Question: I have example data set below since I couldn't put all data set here:
'''
structure(list(start_date = structure(c(<PHONE>, <PHONE>,
<PHONE>, <PHONE>, <PHONE>, <PHONE>, <PHONE>, <PHONE>,
<PHONE>, <PHONE>), tzone = "UTC", class = c("POSIXct",
"POSIXt")), end_date = structure(c(<PHONE>, <PHONE>, <PHONE>,
<PHONE>, <PHONE>, <PHONE>, <PHONE>, <PHONE>, <PHONE>,
<PHONE>), tzone = "UTC", class = c("POSIXct", "POSIXt")),
yyyy = structure(c(1L, 1L, 1L, 1L, 1L, 1L, 1L, 1L, 1L, 1L
), .Label = c("2017", "2018"), class = "factor"), mmm = c("Feb",
"Feb", "Mar", "Mar", "Mar", "Mar", "Mar", "Mar", "Mar", "Mar"
), dd = c(27, 27, 6, 6, 13, 13, 20, 20, 27, 27), season = c("Spring",
"Spring", "Spring", "Spring", "Spring", "Spring", "Spring",
"Spring", "Spring", "Spring"), parameter = c("Cl", "Na",
"Cl", "Na", "Cl", "Na", "Cl", "Na", "Cl", "Na"), Gruvebadet = c(301.983272818835,
212.350184538299, 568.590207629836, 383.734431751691, <PHONE>37,
678.971053100071, 224.264161262609, 165.<PHONE>, 429.556015888673,
410.<PHONE>), Nordpolhotellet = c(490, 330, 610, 570,
350, 250, 400, 460, 600, 490), Zeppelin = c(294.285714285714,
202.<PHONE>, 311.428571428571, 235.714285714286, 772,
474, 132.857142857143, 145.714285714286, 231.428571428571,
216.428571428571)), row.names = c(NA, -10L), class = c("tbl_df",
"tbl", "data.frame"))
'''
I would like to draw linear regression with and without intercept zero on one scatter plot. I use this code to do that:
'''
my.formula <- y ~ x # linear equation without intercept zero
my.formula2 <- y ~ x - 1 #linear equation with intercept zero
library(ggplot2)
p <- ggplot(data=nacl2, aes(y=Nordpolhotellet, x=Gruvebadet)) +
geom_point() + geom_smooth(method="lm", formula=my.formula, se=F, col="red") +
geom_point() + geom_smooth(method="lm", formula=my.formula2, se=F, col="blue") +
theme_bw()
p2 <- p + facet_wrap(~parameter, ncol=2, scales="free",
labeller=as_labeller(c(Na="Na+", Cl="Cl-", NH4="NH4+",
K="K+", Mg="Mg++", Ca="Ca++", NO3="NO3-",
SO4="SO4--"))) +
theme(strip.background=element_blank(), strip.placement="outside") +
labs(y="Nordpolhotellet, Concentration (ng/m3)", x="Gruvebadet, Concentration (ng/m3)")
'''
Then I want to add regression equation and R2 of each regression in one graph as well. I add this code:
'''
library("ggpmisc")
p3 <- p2 + stat_poly_eq(aes(label=paste(stat(eq.label), stat(rr.label), sep="*", "*")),
formula=my.formula, coef.digits=4, rr.digits=3, parse=TRUE) +
stat_poly_eq(aes(label=paste(stat(eq.label), stat(rr.label), sep="*", "*")),
formula=my.formula2, coef.digits=4, rr.digits=3, parse=TRUE)
p3
'''
However, I got the result where regression equation and R2 overlap with each other like this:

I desire to put equation and R2 in different line for my case. How to do that?
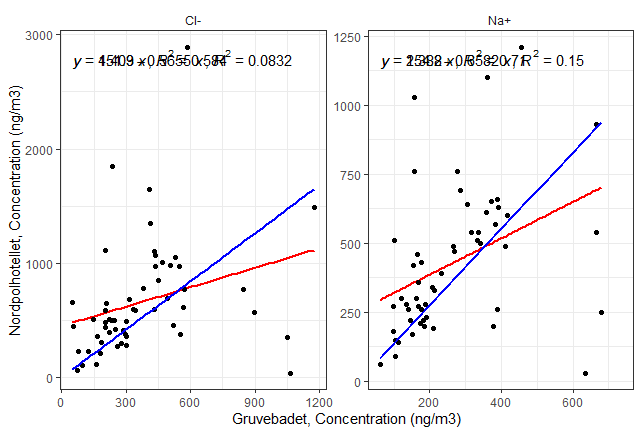
Answer: Luckily, I found the solution. I need to adjust the position of second equation because it should be below first equation. I use label.x.npc and label.y.npc by trial and error to adjust the position. Finally, found the best position I desire. Here is the completed code:
'''
my.formula <- y ~ x # linear equation without intercept zero
my.formula2 <- y ~ x - 1 #linear equation with intercept zero
library(ggplot2)
library(ggpmisc)
#Add two regression line with different formula into scatterplot
p<-ggplot(data=df3,aes(y=Nordpolhotellet,x=Gruvebadet))+geom_point()+
geom_smooth(method="lm",formula=my.formula,se=F,col="red")+
geom_smooth(method="lm",formula=my.formula2,se=F,col="blue")+theme_bw()
#Make different scatter plot based on parameter
p2<-p+facet_wrap(~parameter, ncol=2, scales="free", labeller=as_labeller(c(Na="Na+", Cl="Cl-"))) +
theme(strip.background=element_blank(), strip.placement="outside") +
labs(y="Nordpolhotellet, Concentration (ng/m3)", x="Gruvebadet, Concentration (ng/m3)")
#Add regression equation and R2 for each line into graph
p3<-p2+stat_poly_eq(aes(label = paste(stat(eq.label),stat(rr.label), sep = "*", "*")),
formula=my.formula,coef.digits = 4,rr.digits=3,parse=TRUE,col="red")+
stat_poly_eq(aes(label = paste(stat(eq.label),stat(rr.label), sep = "*", "*")),
formula=my.formula2,coef.digits = 4,rr.digits=3,parse=TRUE,col="blue",
label.x.npc = 0.05, label.y.npc = 0.88)
#Display final graph
p3
'''
Here is scatter plot that I desire:
<URL>